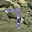
Label: 7